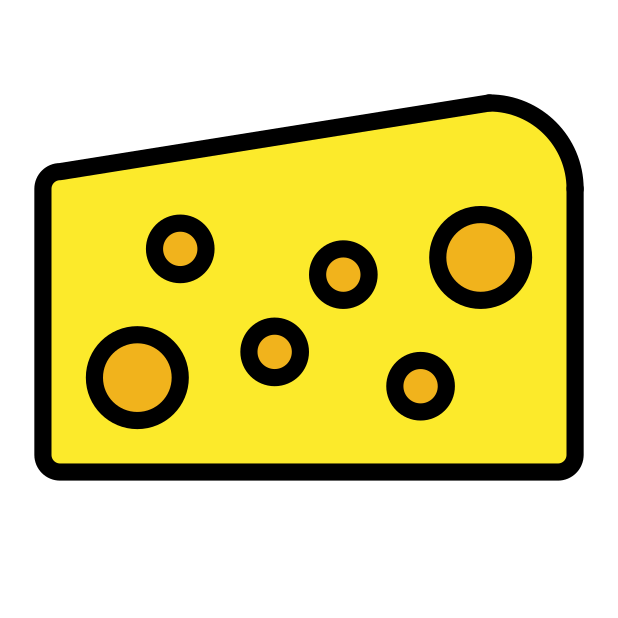
Emoji: 🧀
Name: cheese wedge
Unicode: 0x1f9c0